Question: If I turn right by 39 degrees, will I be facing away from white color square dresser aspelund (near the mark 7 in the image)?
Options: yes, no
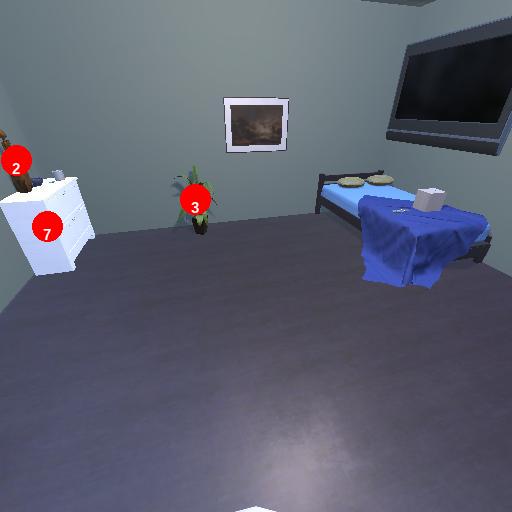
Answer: yes